Question: I'm wondering if there any gotchas or something like this with plain java 'new Date()'
I'm using it throughout my app to get current timestamp.
However, I'm seeing (occasionaly) results that out of whack. Like those dates from the future.. Any idea why something like this might happen? I'm also using following functions to convert this data to and from strings..

'''
private final static SimpleDateFormat databaseDateFormat = new SimpleDateFormat("yyyy-MM-dd HH:mm:ss.SSS");
static
{
databaseDateFormat.setTimeZone(TimeZone.getTimeZone("gmt"));
}
public static String getDateConvertedToUTCDBString(Date date)
{
return databaseDateFormat.format(date);
}
public static Date getDateConvertedFromDBString(String date)
{
try
{
return localDatabaseDateFormat.parse(date);
}
catch(java.text.ParseException e)
{
return null;
}
}
'''
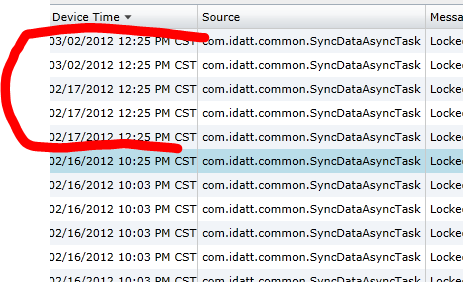
Answer: SimpleDateFormat is not thread-safe, so make sure that you don't use the same instance from different threads, otherwise data parsing may become invalid. You can use ThreadLocal to create SimpleDateFormat instance per thread.